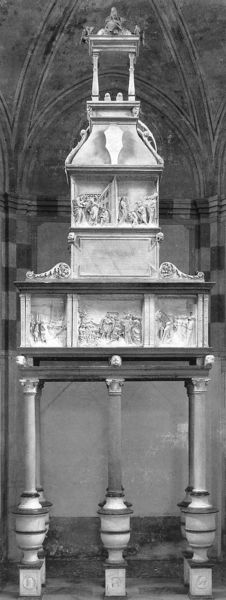
Titel: Arca di S. Lanfranco
Künstler: Amadeo
Standort: Pavia, S. Lanfranco (EU - I)
Schlagwörter: weiß, kariert, marmor, schwarz, säule, säulen, dach, wand, geschichte, sockel, stein, kirche, turm, relief, füße, bogen, figuren, kuppel, verzierung, vasen, foto, gewölbe, denkmal, schwarzweiss, fliesen, stelzen, altar, kathedrale, kasten, sarg, apsis, kapelle, baldachin, heilige, schrein, reliquie, grabmal, aufbau, erzählung, wieß, aspis, hochgrab, gewölbekappe, terelief, gewölberippe, reqliquie